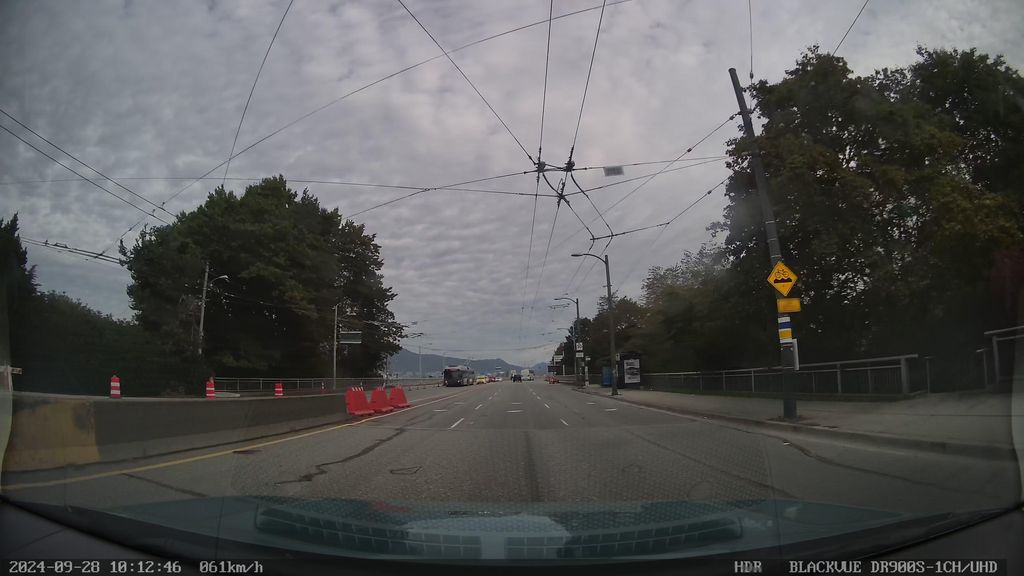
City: vancouver